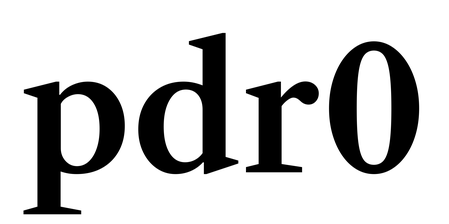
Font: LibreCaslonText_SemiBold